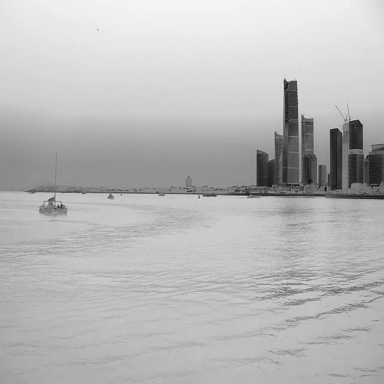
There are five bulk_carriers in the infrared image.